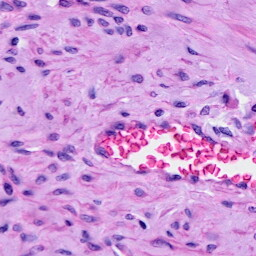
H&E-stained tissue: Cervix